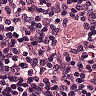
Metastatic tissue present: no